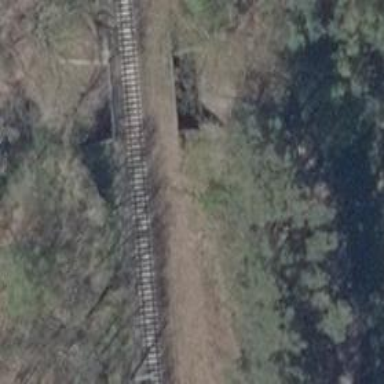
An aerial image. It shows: Bridge over electrified railway with contact lines.